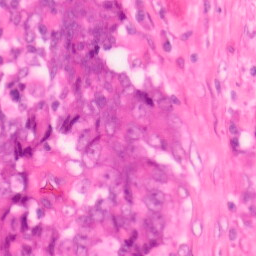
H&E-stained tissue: Colon